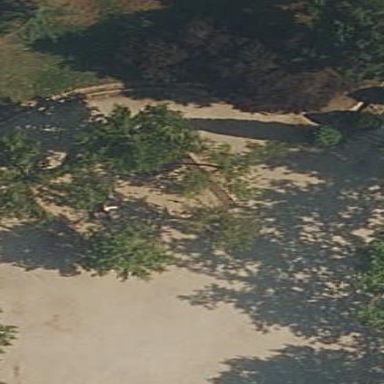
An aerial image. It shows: Playground area for leisure land.